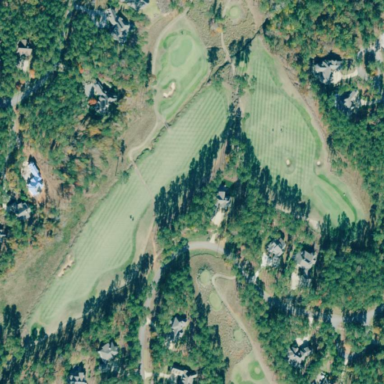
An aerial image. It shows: Area of rough grass used for golf.